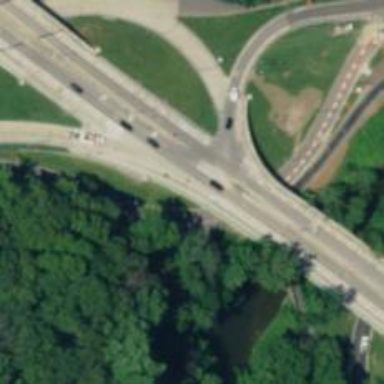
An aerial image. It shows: Primary link highway crossing bridge.